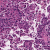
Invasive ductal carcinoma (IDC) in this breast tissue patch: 0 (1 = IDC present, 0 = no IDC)